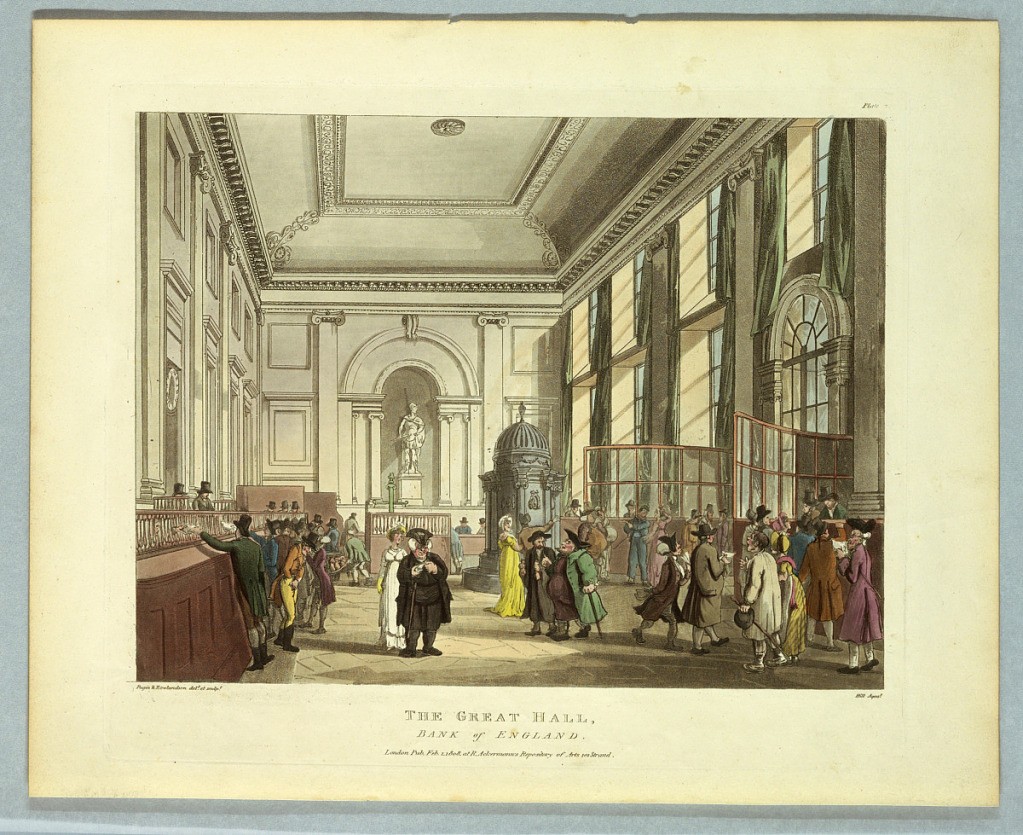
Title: The Great Hall, Bank of England, from "Ackermann's Repository"
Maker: Thomas Rowlandson, British, 1756–1827
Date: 1808
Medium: Aquatint, brush and watercolors on paper
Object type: Print
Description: Men handling money through a railing, left. Door to the right, desks at center rear, and at the far right there are groups of people in the hall. Title, artists', and publisher's names below.